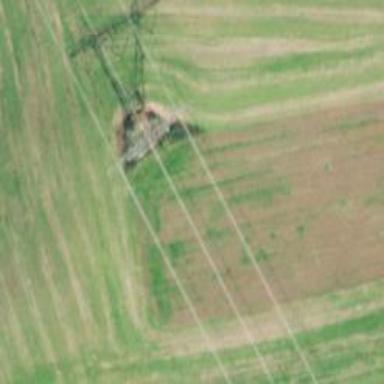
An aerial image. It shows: Lattice structure tower used for power transmission.